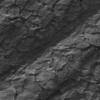
Label: not_dusty